Question: How can i achieve the following layout using <URL> to always be initially visible.

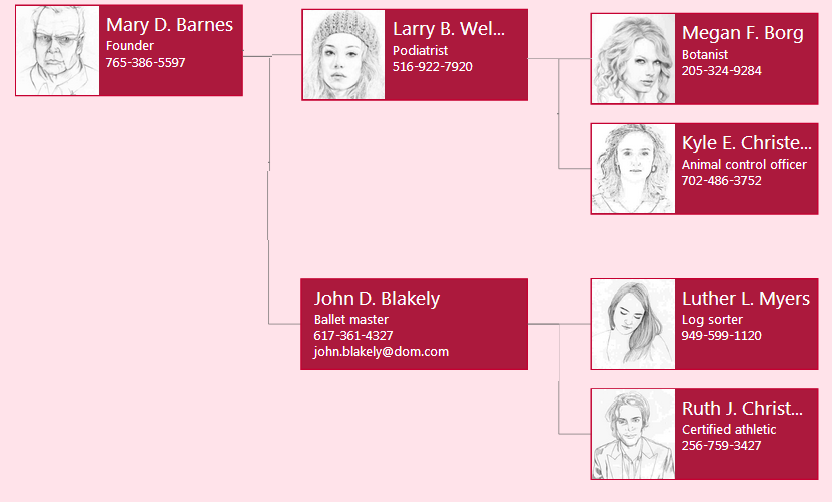
Answer: GetOrgChart has released v1.2 which supports this orientation in their <URL>.
getOrgChart.RO_LEFT_PARENT_TOP